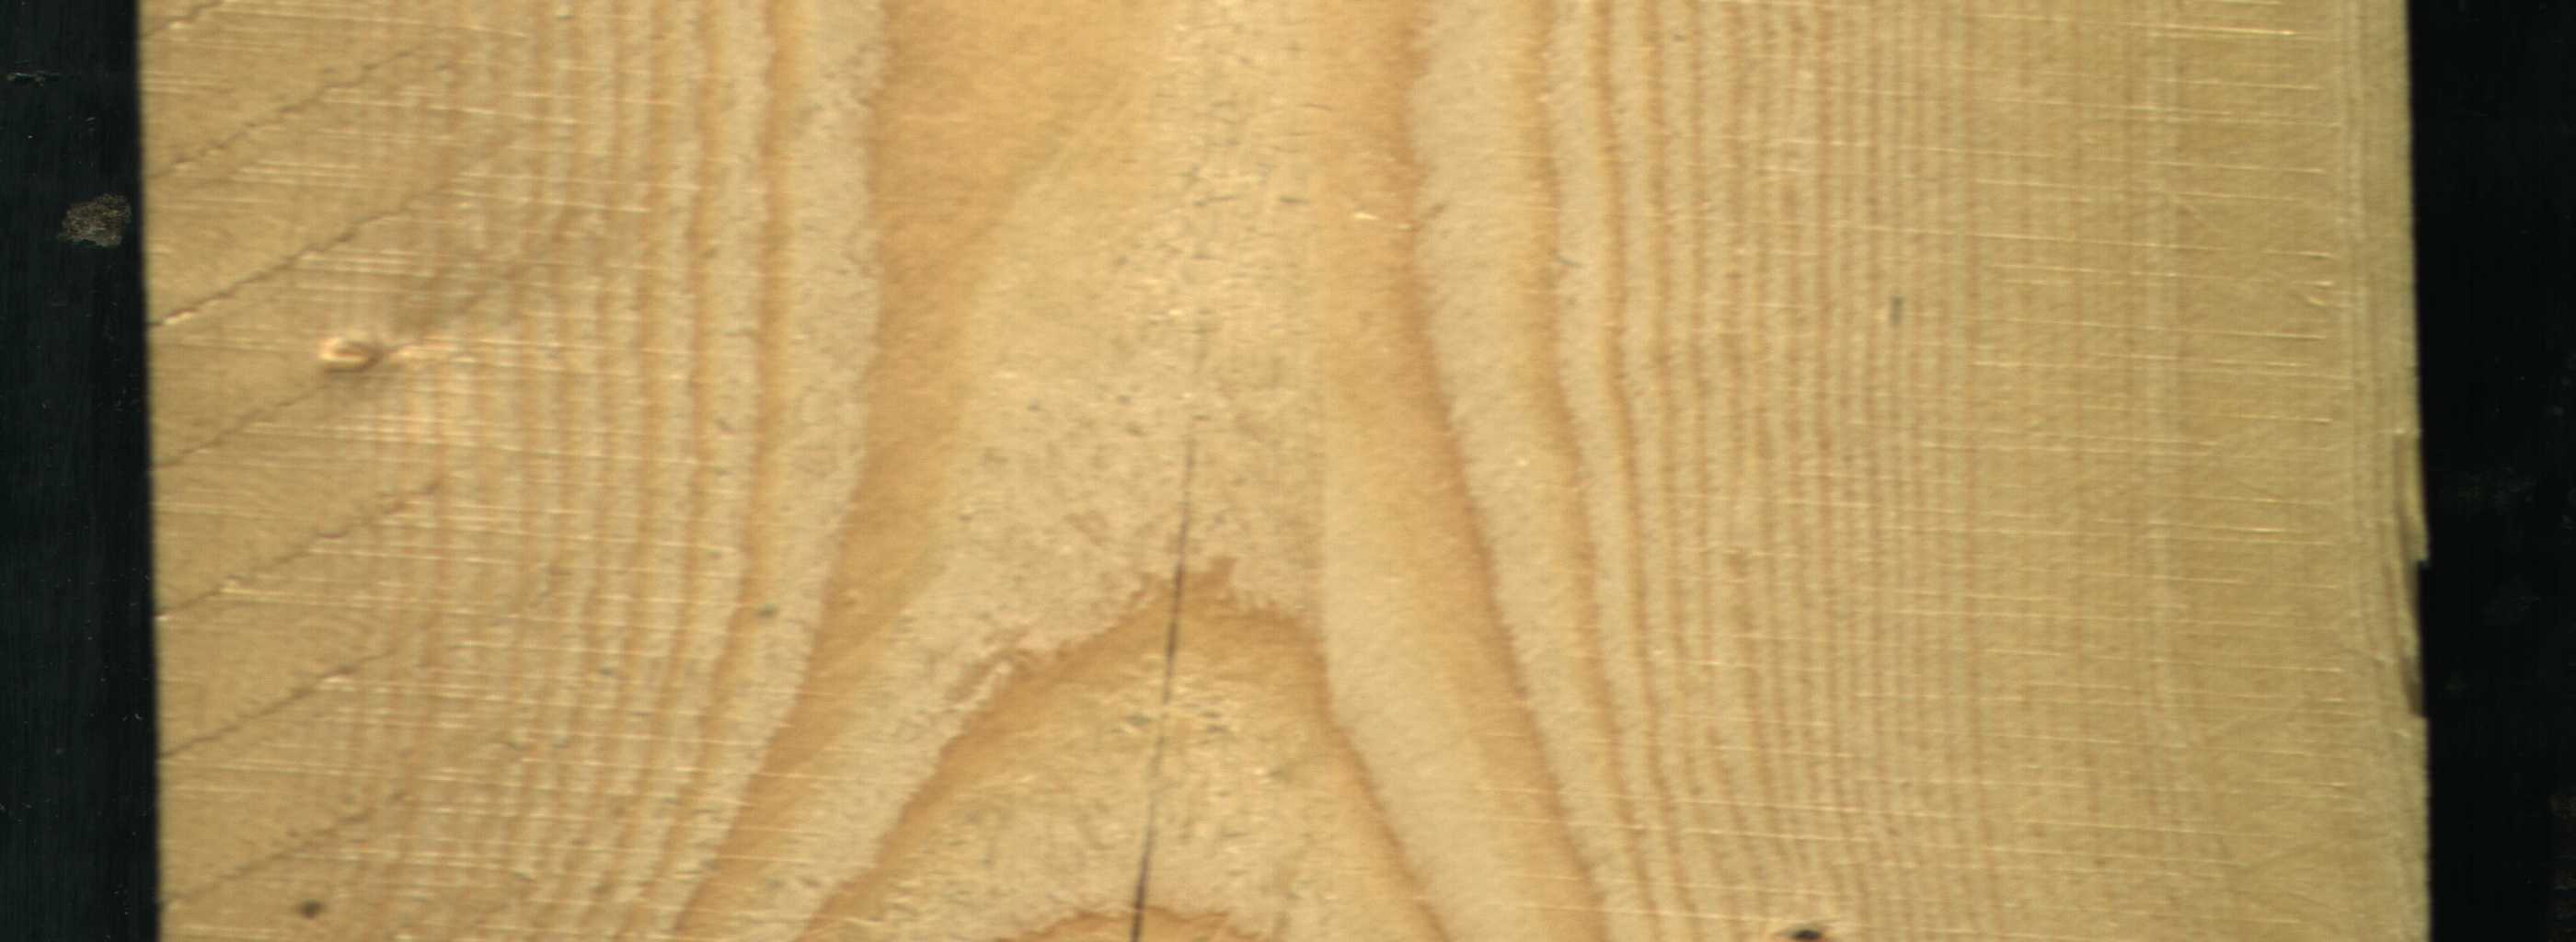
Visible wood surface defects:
Crack
Crack
Dead_Knot